Field crop: maize
Growth stage: 2
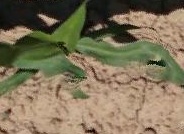
Species: maize